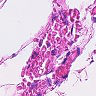
Metastatic tissue present: no